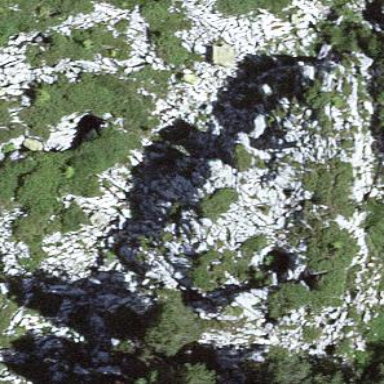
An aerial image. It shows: Landscape dominated by bare rock.